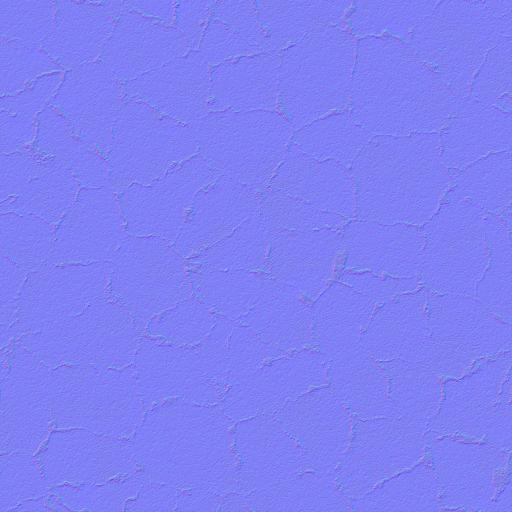
asphalt clean crack cracked cracks dark flat